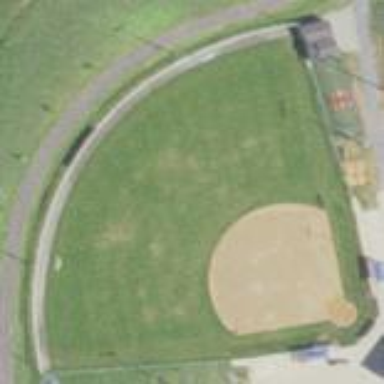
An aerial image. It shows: Softball pitch for leisure sports.